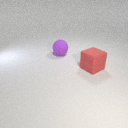
large purple rubber sphere behind large red rubber cube